Current action and preconditions to check: trajectory_clear

Your task: For each precondition in the list above, predict whether it will hold at this action.

Consider the current scene as observed from the mobile robot's camera, and analyze the predicted future states of all dynamic agents (e.g., people, animals, vehicles, or any moving entities) within the NEXT SECOND.

IMPORTANT: Only answer "very likely" if you are absolutely certain—based on strong, clear evidence—that a dynamic agent will violate the precondition in the predicted future state. Do NOT answer "very likely" for unlikely, ambiguous, or low-probability risks.

Ask yourself for each precondition: Is there a high probability, with clear and convincing evidence, that the predicted future states of any dynamic agent will interfere with the predicted future state of the currently executing action within the NEXT SECOND, causing that precondition to fail?

Assess the risk level based on these predictions. Use "likely" or "very likely" if motions create a clear risk of interference.

Use "neutral" or "improbable" if agents are nearby but their predicted paths are clearly diverging or non-conflicting.

Failure Risk Categories: "very improbable", "improbable", "neutral", "likely", "very likely"

Answer Format: Output ONLY the probability_of_failure value from these categories: "very improbable", "improbable", "neutral", "likely", "very likely"

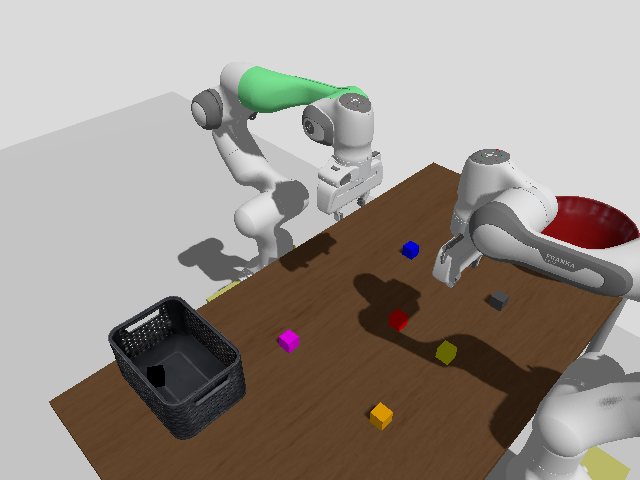

Answer: very improbable